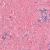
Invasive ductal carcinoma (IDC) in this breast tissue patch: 0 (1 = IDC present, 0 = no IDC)